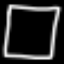
Label: square